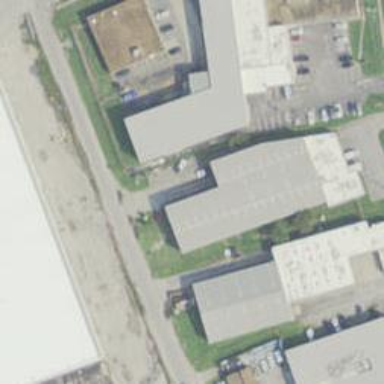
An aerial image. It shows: Commercial building.